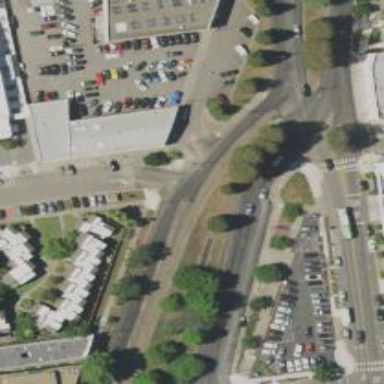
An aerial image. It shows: Secondary road with asphalt surface and separate sidewalk.